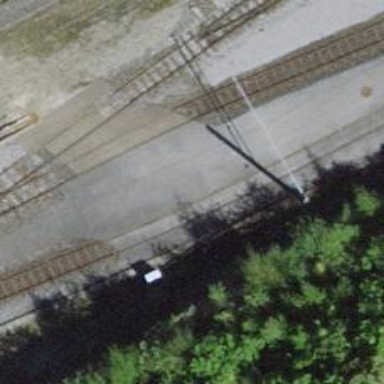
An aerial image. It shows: Narrow-gauge railway yard with electrified tracks featuring contact line.